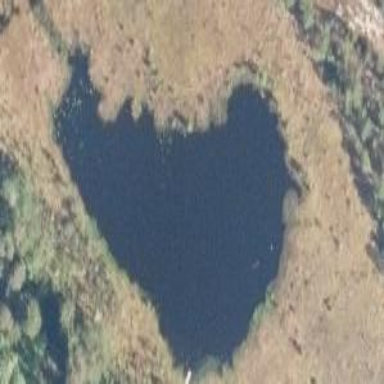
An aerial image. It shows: Pond with natural water.